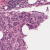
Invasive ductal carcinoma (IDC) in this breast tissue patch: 1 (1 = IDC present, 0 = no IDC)